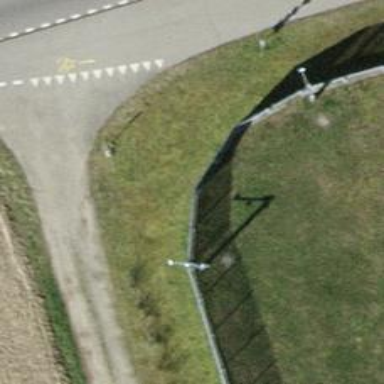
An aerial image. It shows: Retaining wall.